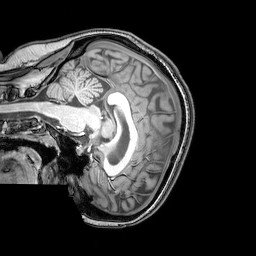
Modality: T1w
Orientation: sagittal
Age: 21
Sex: female
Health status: healthy
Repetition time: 0.081 s
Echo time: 0.037 s